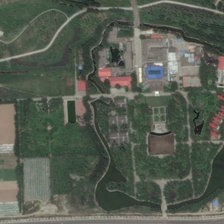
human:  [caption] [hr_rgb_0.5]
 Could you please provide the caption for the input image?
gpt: here is a resort lying near a road surrounded by water  which is lying on grassy ground .

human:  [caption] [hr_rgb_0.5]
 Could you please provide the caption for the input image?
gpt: several grey and red houses stands among these green lands in this resort .

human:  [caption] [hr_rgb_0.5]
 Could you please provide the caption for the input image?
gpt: here is a resort lying near a road surrounded by water  which is lying on grassy ground .

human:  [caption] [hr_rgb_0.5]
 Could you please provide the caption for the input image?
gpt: here is a resort lying near a road surrounded by water  which is lying on grassy ground .

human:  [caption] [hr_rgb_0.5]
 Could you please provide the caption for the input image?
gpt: some buildings and green trees are on an island of a pond surrounded by many green trees .